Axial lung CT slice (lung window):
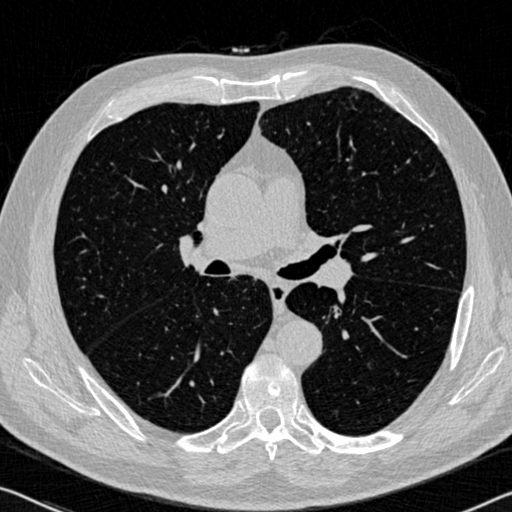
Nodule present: no